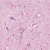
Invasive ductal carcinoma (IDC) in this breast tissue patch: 0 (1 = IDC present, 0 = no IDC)